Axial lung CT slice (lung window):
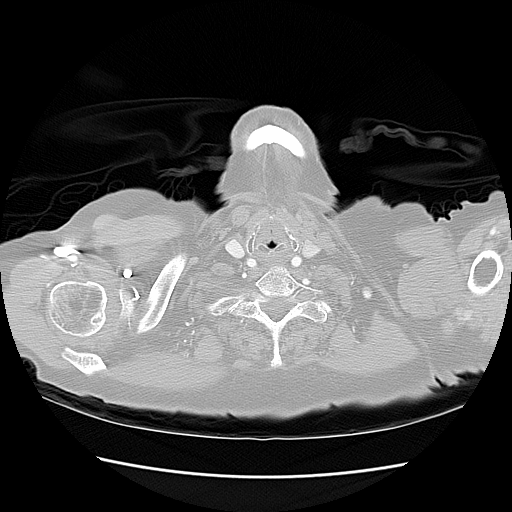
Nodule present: no